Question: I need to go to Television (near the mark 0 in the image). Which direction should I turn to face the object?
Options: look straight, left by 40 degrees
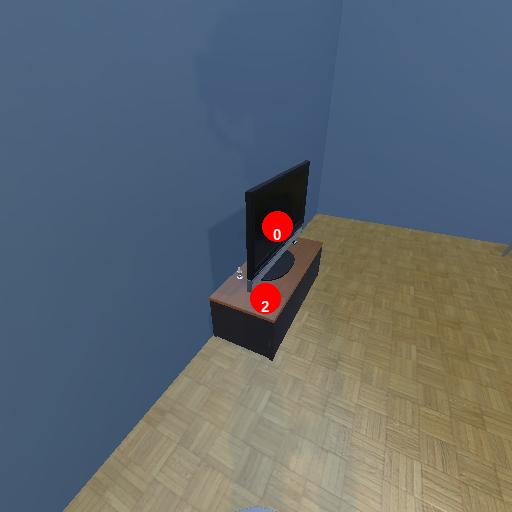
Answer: look straight